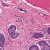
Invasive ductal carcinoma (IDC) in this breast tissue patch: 0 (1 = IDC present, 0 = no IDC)